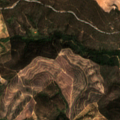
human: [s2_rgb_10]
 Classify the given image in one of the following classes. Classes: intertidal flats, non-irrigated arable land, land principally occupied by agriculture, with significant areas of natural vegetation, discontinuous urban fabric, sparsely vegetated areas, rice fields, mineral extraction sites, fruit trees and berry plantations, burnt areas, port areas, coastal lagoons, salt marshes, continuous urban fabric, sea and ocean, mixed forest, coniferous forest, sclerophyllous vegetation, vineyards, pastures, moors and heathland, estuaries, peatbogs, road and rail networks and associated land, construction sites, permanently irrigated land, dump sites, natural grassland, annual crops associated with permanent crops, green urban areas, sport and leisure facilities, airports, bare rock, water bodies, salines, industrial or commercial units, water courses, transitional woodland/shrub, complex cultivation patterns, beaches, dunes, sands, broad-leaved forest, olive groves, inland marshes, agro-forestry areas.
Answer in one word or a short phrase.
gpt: broad-leaved forest, transitional woodland/shrub